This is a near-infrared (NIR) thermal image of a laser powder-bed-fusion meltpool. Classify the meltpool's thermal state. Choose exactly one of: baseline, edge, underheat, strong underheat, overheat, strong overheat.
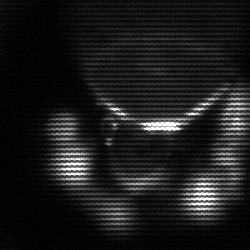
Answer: baseline